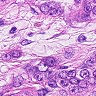
Metastatic tissue present: yes